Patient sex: M
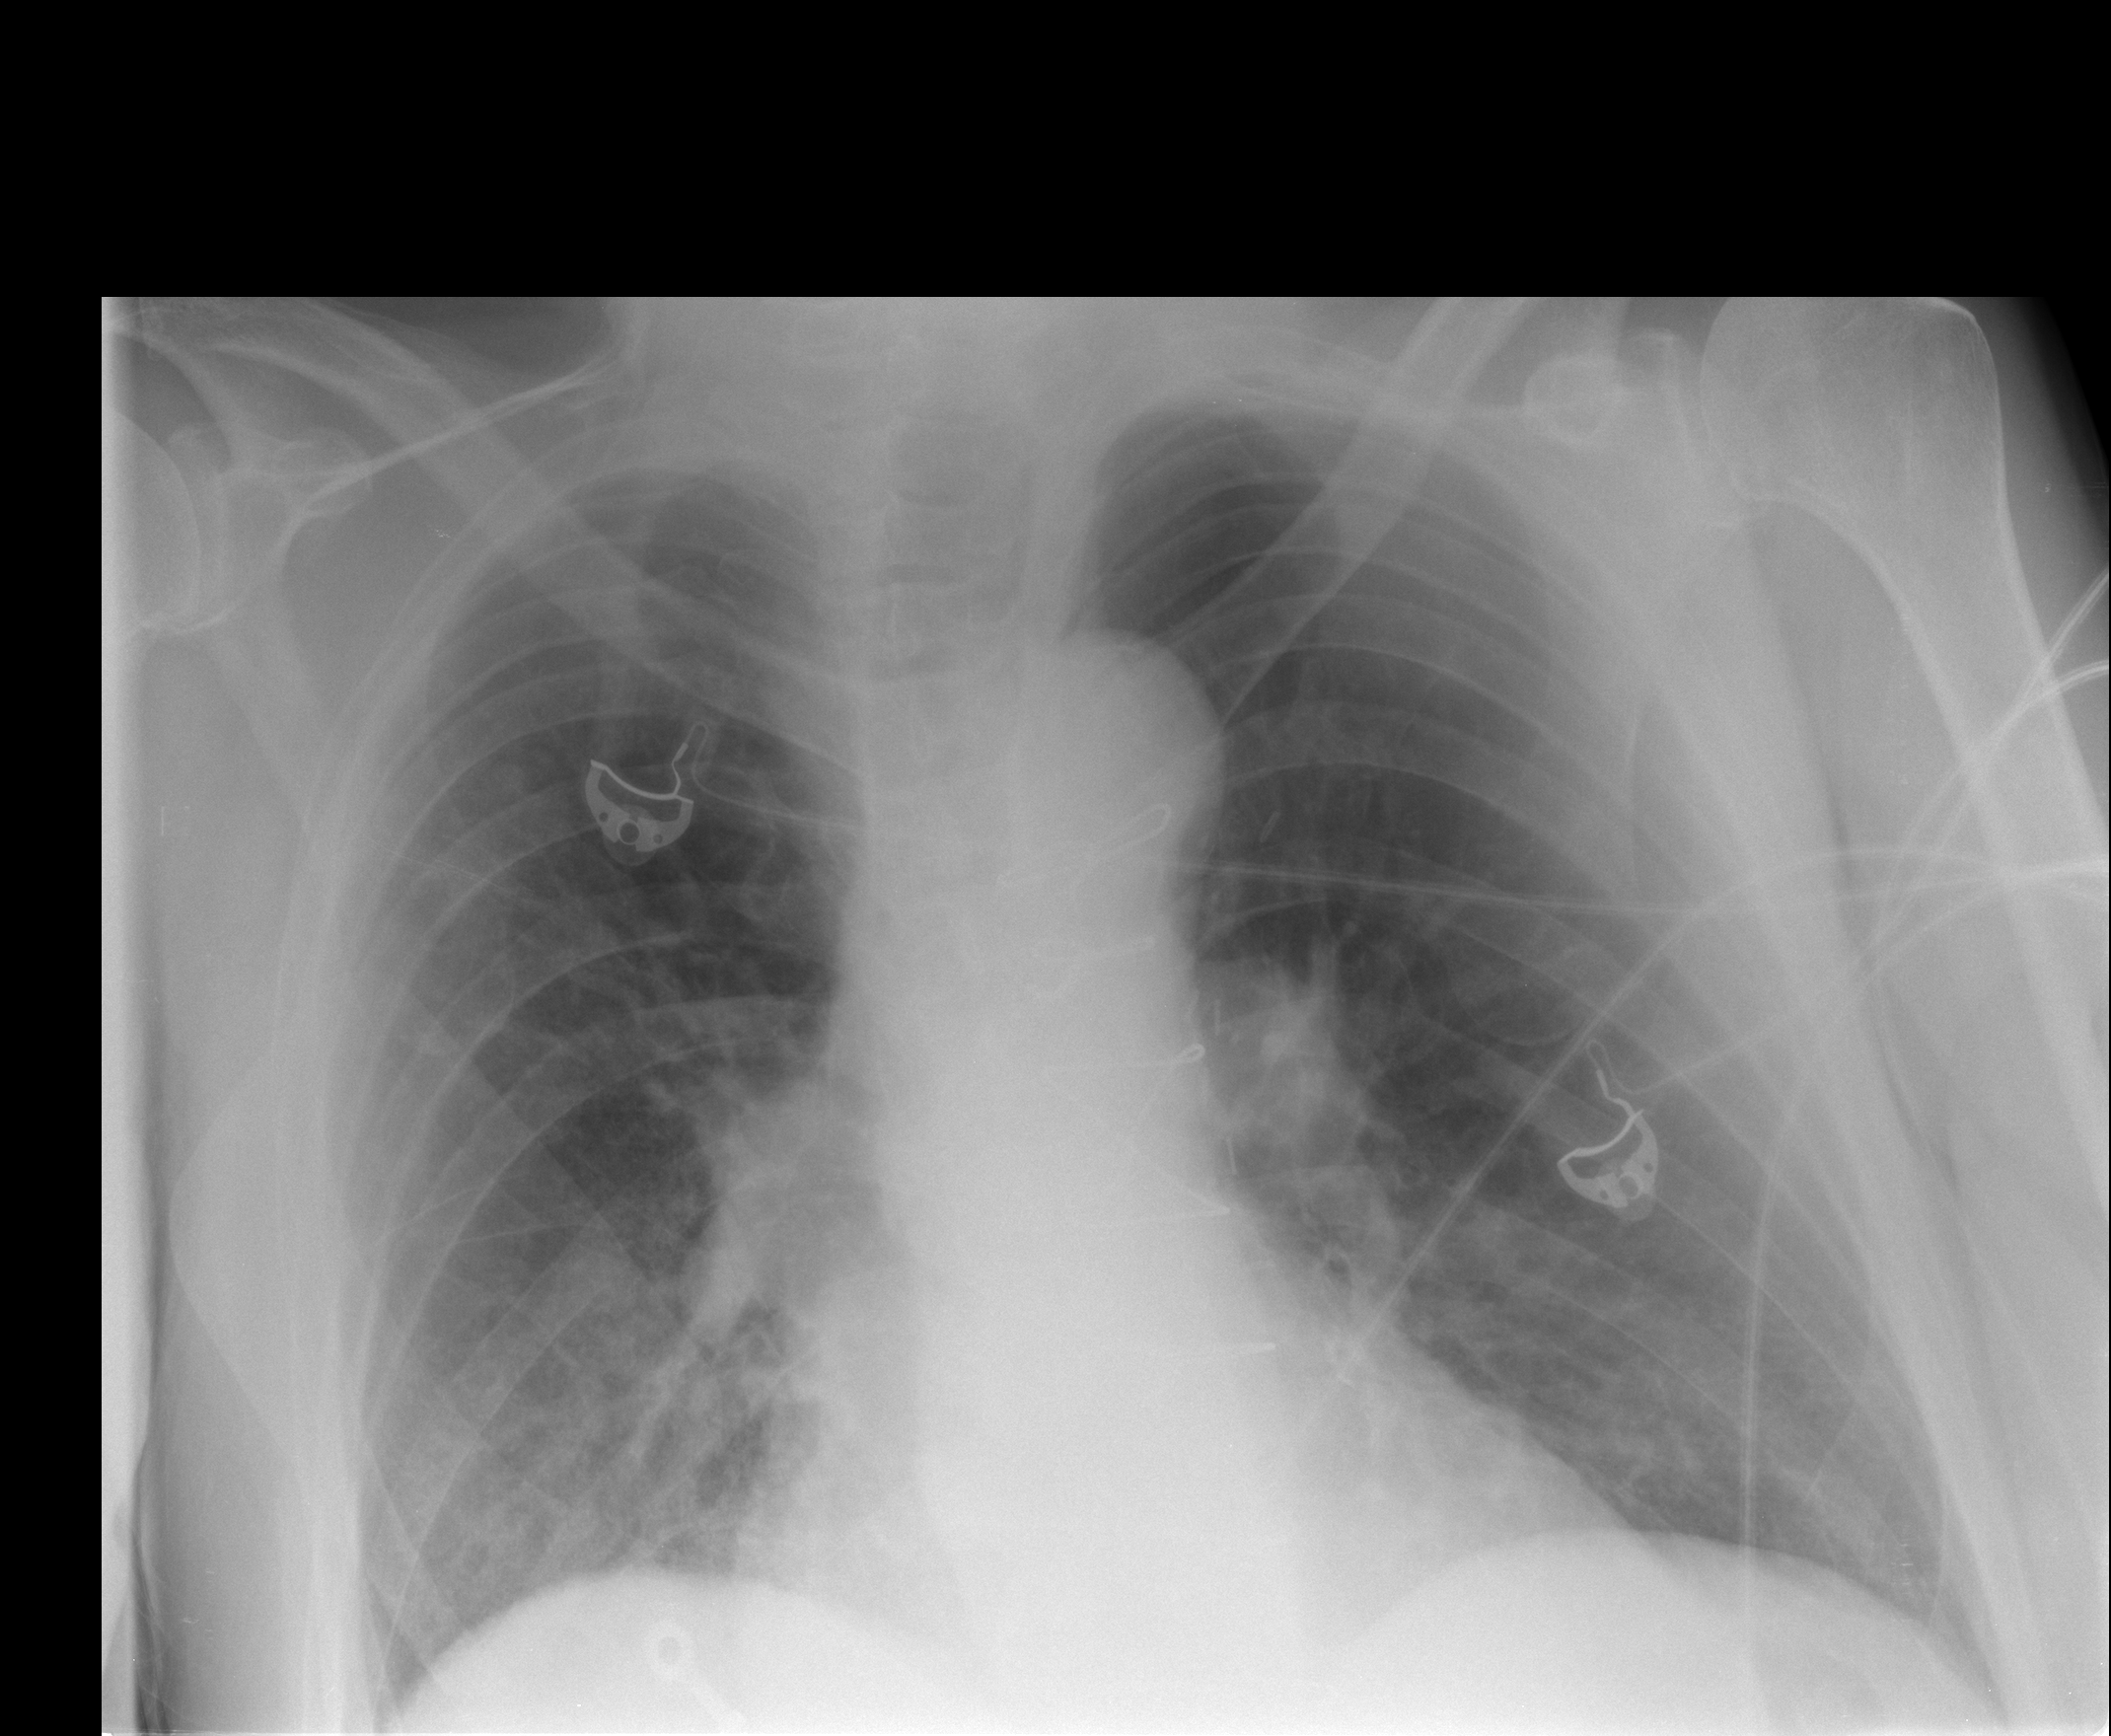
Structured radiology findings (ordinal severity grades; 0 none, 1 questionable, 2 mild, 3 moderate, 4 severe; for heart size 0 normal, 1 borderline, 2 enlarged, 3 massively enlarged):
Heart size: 0
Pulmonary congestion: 0
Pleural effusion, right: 0
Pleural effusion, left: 0
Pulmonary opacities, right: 2
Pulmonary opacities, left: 0
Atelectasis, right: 2
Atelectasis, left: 0